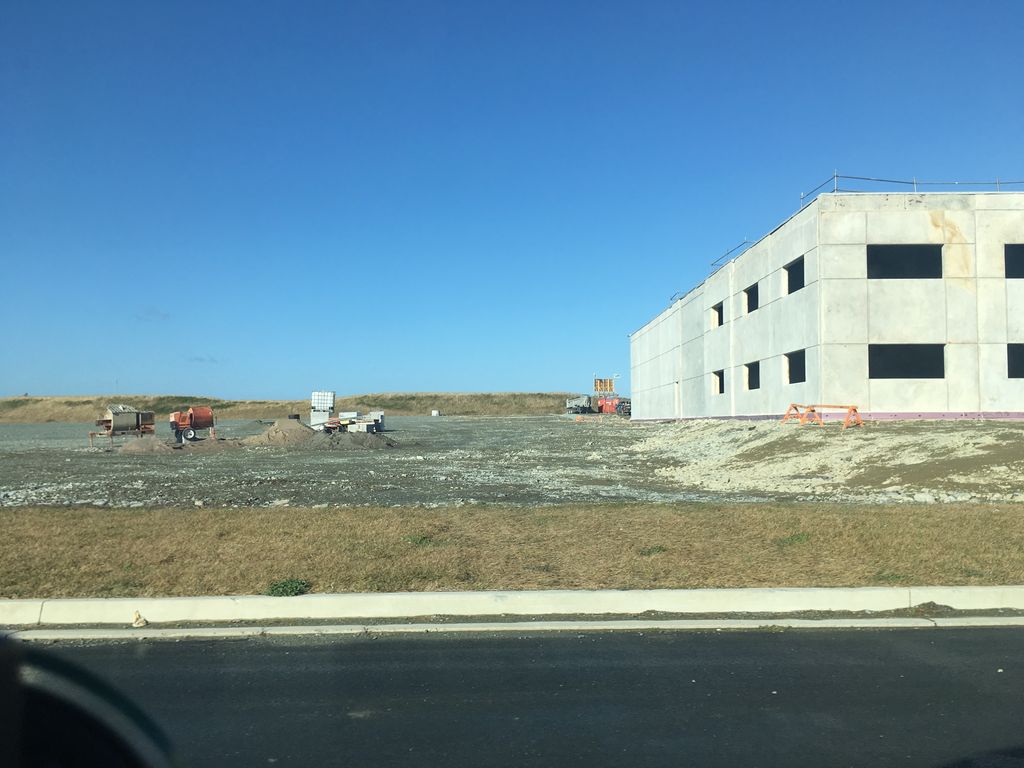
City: st_johns